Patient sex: F
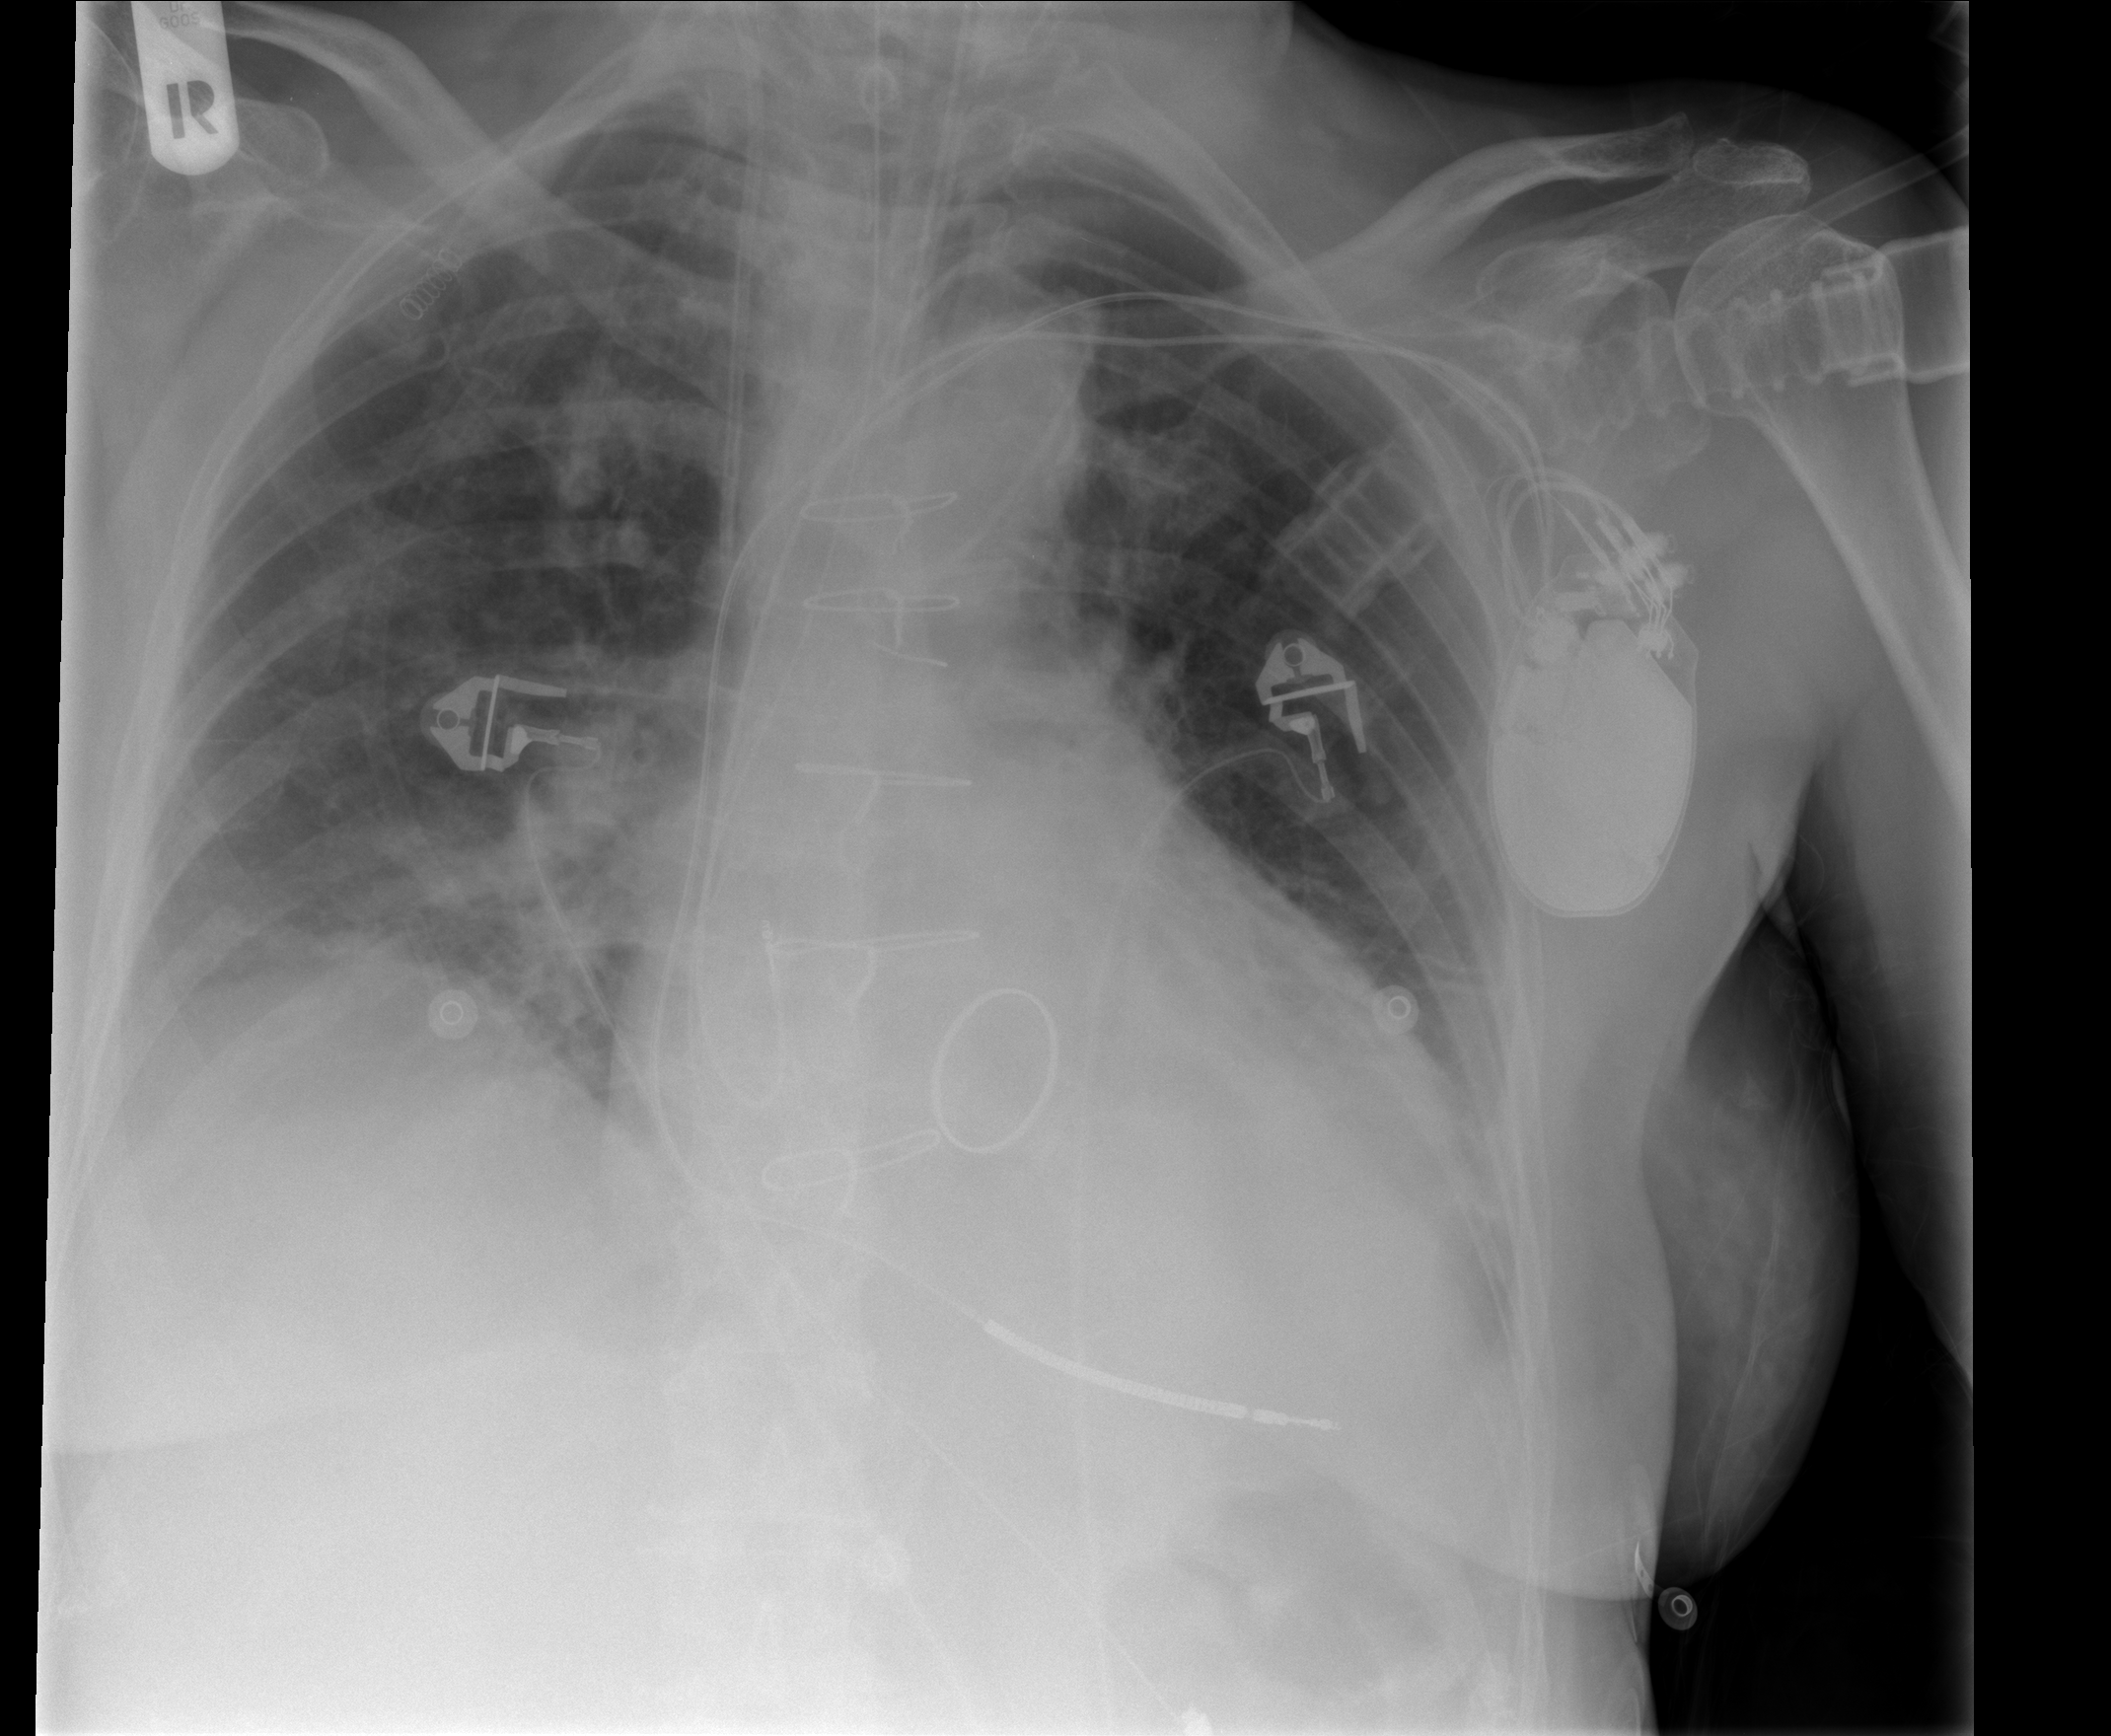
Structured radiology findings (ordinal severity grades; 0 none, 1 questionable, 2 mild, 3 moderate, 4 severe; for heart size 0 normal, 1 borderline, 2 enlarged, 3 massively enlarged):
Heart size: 2
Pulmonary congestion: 2
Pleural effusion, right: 1
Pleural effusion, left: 0
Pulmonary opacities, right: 2
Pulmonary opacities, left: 0
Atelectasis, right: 2
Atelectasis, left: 2